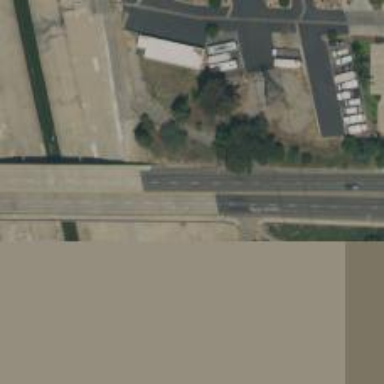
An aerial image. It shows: Secondary road crossing bridge.